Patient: sex F, age 59
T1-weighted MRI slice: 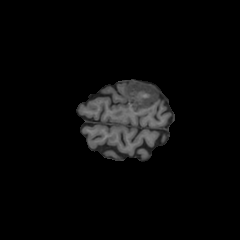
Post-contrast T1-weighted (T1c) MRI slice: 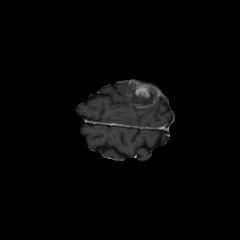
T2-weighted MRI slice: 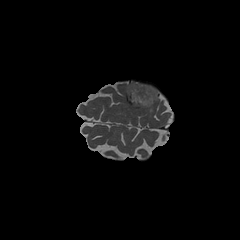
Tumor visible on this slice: yes
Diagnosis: Glioblastoma, IDH-wildtype
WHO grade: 4